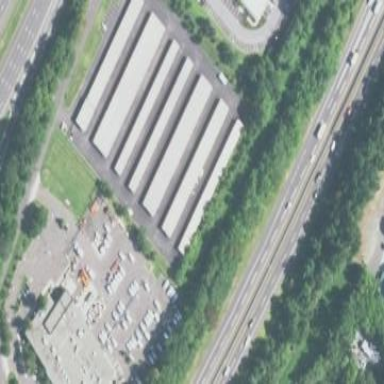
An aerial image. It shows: Storage rental shop.